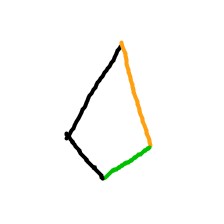
Shape: kite